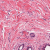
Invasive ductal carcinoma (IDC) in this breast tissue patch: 0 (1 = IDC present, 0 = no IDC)